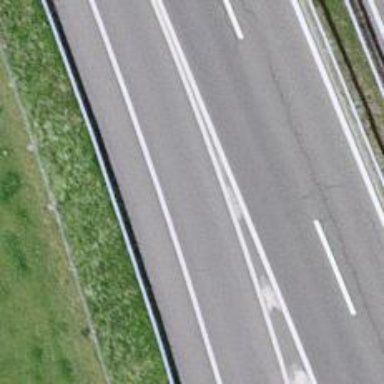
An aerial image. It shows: Asphalt motorway link.